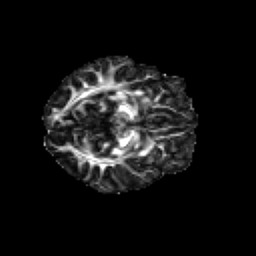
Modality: FA
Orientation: axial
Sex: female
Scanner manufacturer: siemens
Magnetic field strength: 3 T
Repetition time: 5 s
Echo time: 0.071 s